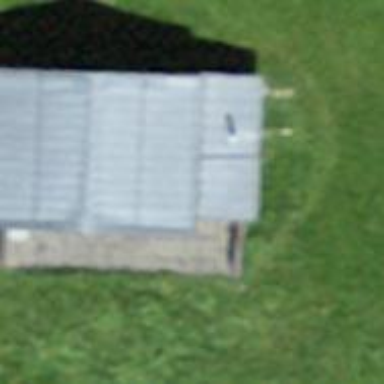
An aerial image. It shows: Bungalow.